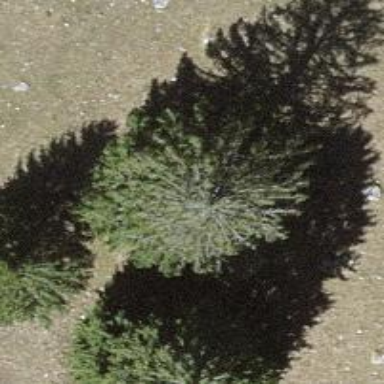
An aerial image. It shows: Needle-leaved tree in its natural environment.